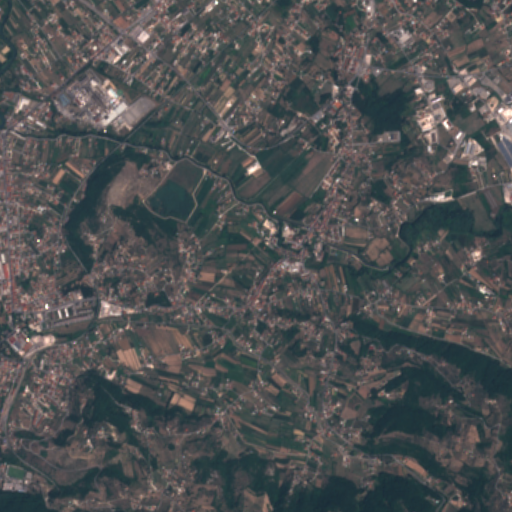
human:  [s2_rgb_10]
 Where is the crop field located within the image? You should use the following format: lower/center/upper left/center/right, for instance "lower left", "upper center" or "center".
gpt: The crop field is located in the upper left of the image.
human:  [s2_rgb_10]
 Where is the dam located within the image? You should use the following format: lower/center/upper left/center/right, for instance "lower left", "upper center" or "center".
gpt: The dam is located in the center right of the image.
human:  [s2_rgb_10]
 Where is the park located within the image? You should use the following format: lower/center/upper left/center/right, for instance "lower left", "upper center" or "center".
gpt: The park is located in the lower left of the image.
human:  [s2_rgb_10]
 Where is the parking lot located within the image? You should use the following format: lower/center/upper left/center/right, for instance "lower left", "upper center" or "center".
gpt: The parking lot is located in the upper left of the image.
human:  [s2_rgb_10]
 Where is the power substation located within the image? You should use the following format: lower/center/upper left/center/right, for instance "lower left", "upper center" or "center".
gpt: The power substation is located in the upper left of the image.
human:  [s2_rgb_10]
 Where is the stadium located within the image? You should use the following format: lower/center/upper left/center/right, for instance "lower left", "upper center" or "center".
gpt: The stadium is located in the lower left of the image.
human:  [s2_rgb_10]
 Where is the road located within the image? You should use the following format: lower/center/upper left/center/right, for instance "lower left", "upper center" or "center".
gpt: There is no road in the image.